Field crop: maize
Growth stage: 2
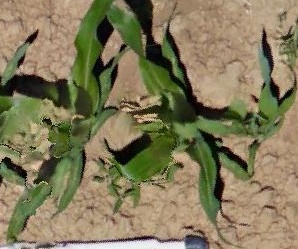
Species: maize